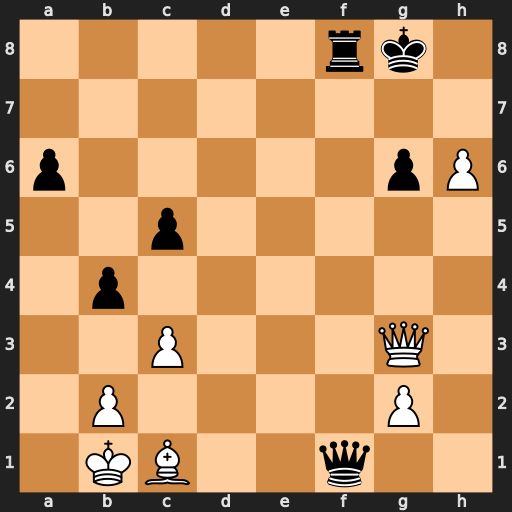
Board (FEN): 5rk1/8/p5pP/2p5/1p6/2P3Q1/1P4P1/1KB2q2
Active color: w
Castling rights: -
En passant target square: -
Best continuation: Qxg6+ Kh8 Qg7#